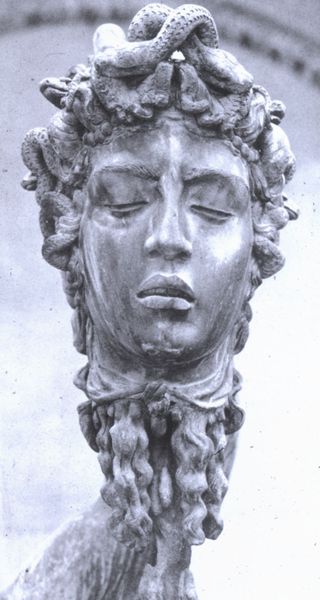
Titel: Perseus
Künstler: Benvenuto Cellini
Standort: Florenz, Piazza della Signoria, Loggia dei Lanzi (EU - I - Toskana)
Schlagwörter: kopf, frau, marmor, mund, arm, augen, enthauptet, geköpft, gesicht, haupt, holofernes, stein, tot, trauer, hals, haare, skulptur, statue, schlafend, pilaster, büste, granit, fotografie, blut, schlange, antik, qual, griechisch, mythos, adern, medusa, schlangen, fdgh, fantasie, romanisch, skultur, götting, abgeschlagen, eingeweide, schlangenhaupt, abgetrennt, tragödie, augen geschlossen, unreal, a, d, f, j, fg, fgh, fdh, ydf, gf, dfg, fghjm, dfhfd, gsrt, ghsr, tthzsrwt, dfgb, dfyb, fsagf, hfgh, ydfsh, fxsg, fsjh, fsyh, jgc, fxg, jhxf, xfg, stg, xgf, fdzt, dsyg<sd, fxh, fgjh, cghf, statuee, unlebendig